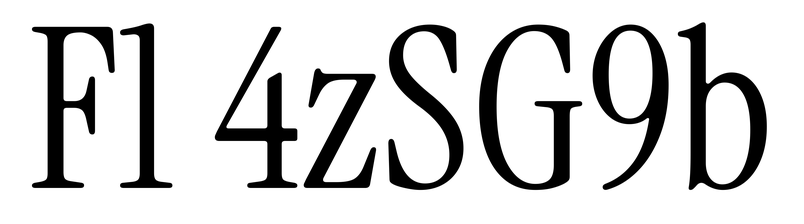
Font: InstrumentSerif-Regular